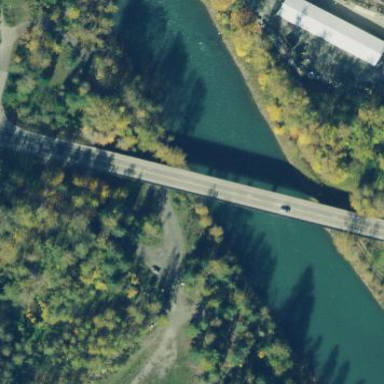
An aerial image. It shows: Asphalt bridge.